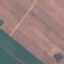
Land use / land cover: AnnualCrop